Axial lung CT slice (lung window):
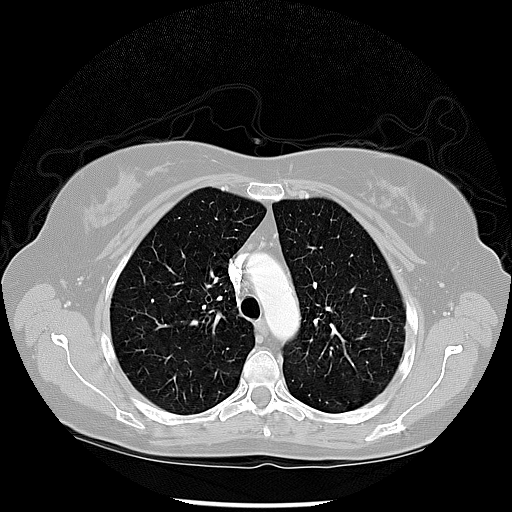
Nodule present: no